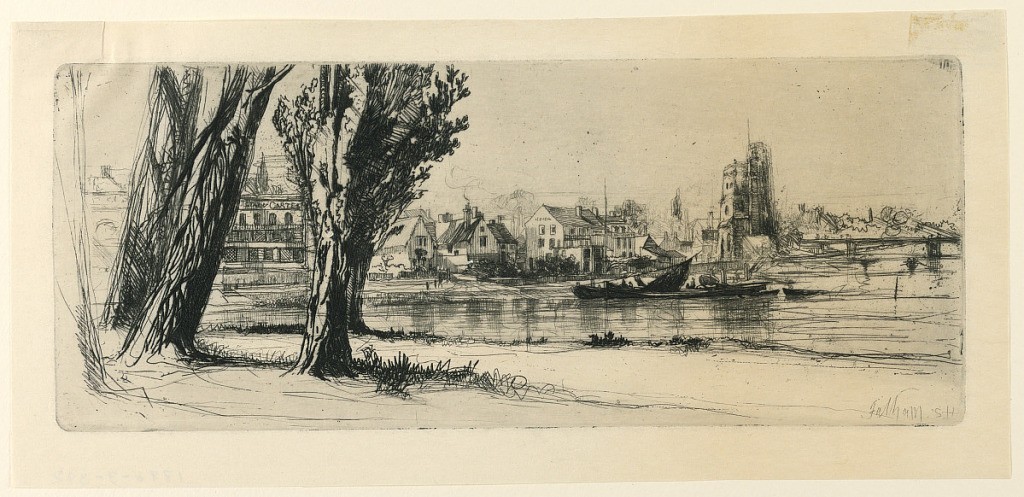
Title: Fulham
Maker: Francis Seymour Haden, English, 1818–1910
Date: ca. 1864
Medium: Etching on white mulberry paper
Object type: Print
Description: River scene at Fulham, with a bridge at right. Houses in mid-distance. At lower left foreground, four trees flank a road running from right to left.